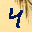
Label: 4